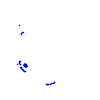
Particle: proton